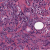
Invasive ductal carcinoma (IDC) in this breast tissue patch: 0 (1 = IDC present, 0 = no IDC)